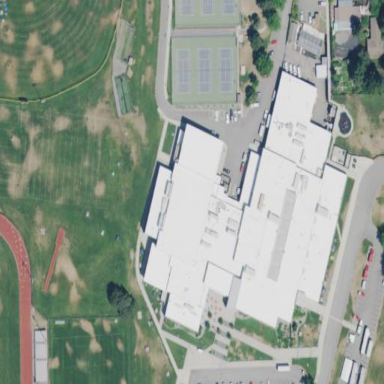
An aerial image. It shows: School.